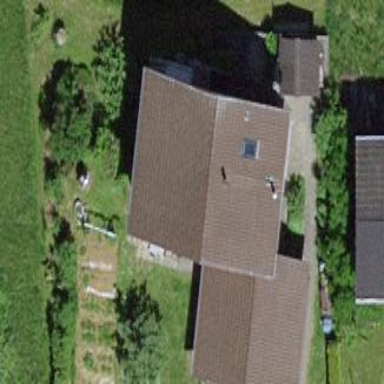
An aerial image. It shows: Simple and straightforward house.